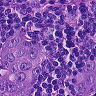
Metastatic tissue present: yes